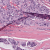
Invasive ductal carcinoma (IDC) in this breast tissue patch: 1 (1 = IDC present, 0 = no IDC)